Question: I deal with high resolution images and sometimes put them up on the web. One issue I've come across is that IE can't (or won't) deal with high resolution jpg images; it won't even try to show them, whereas other browsers will. One obscure post I found mentioned that he heard from so-and-so that the limit was 150 ppi.
I can't seem to find the reference for this anywhere, and I imagine that other useful image rendering rules for IE could be found near any official documentation. Any pointers on where this limitation might be documented?
EDIT: This image is at 300 ppi. View this in chrome or FF, it displays. In IE(at least IE 8, which I'm using) it won't display.

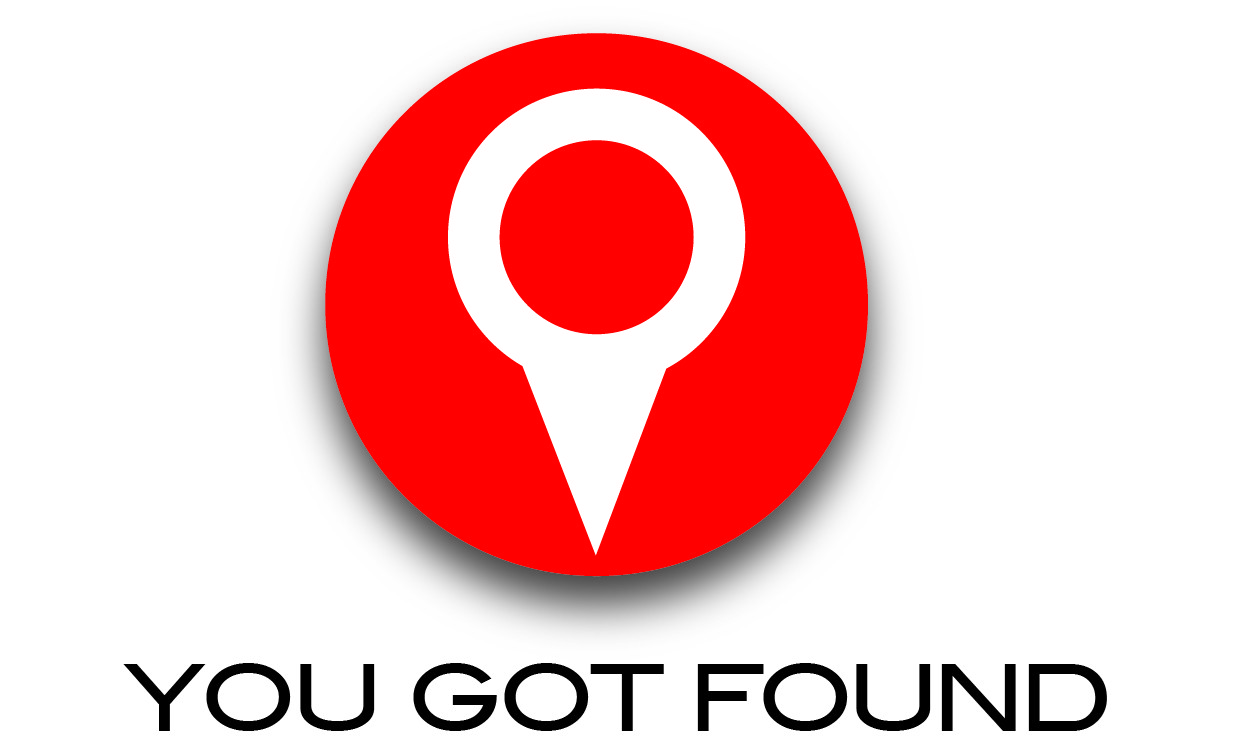
Answer: As I suspected, your problem has nothing to do with the resolution of the image.
The problem here is that you are trying to display an image in CYMK color-space. Many browsers (such as IE 8 and below) don't like this.
You should be using RGB for all of your web images. You can convert in Photoshop by clicking 'Image' -> 'Mode' -> 'RGB Color'.
As proof of this concept, here is your original image converged to RGB color-space at 1,000 PPI:

And, a screenshot of this working in IE 8: